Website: bh-photo
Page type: address-validator
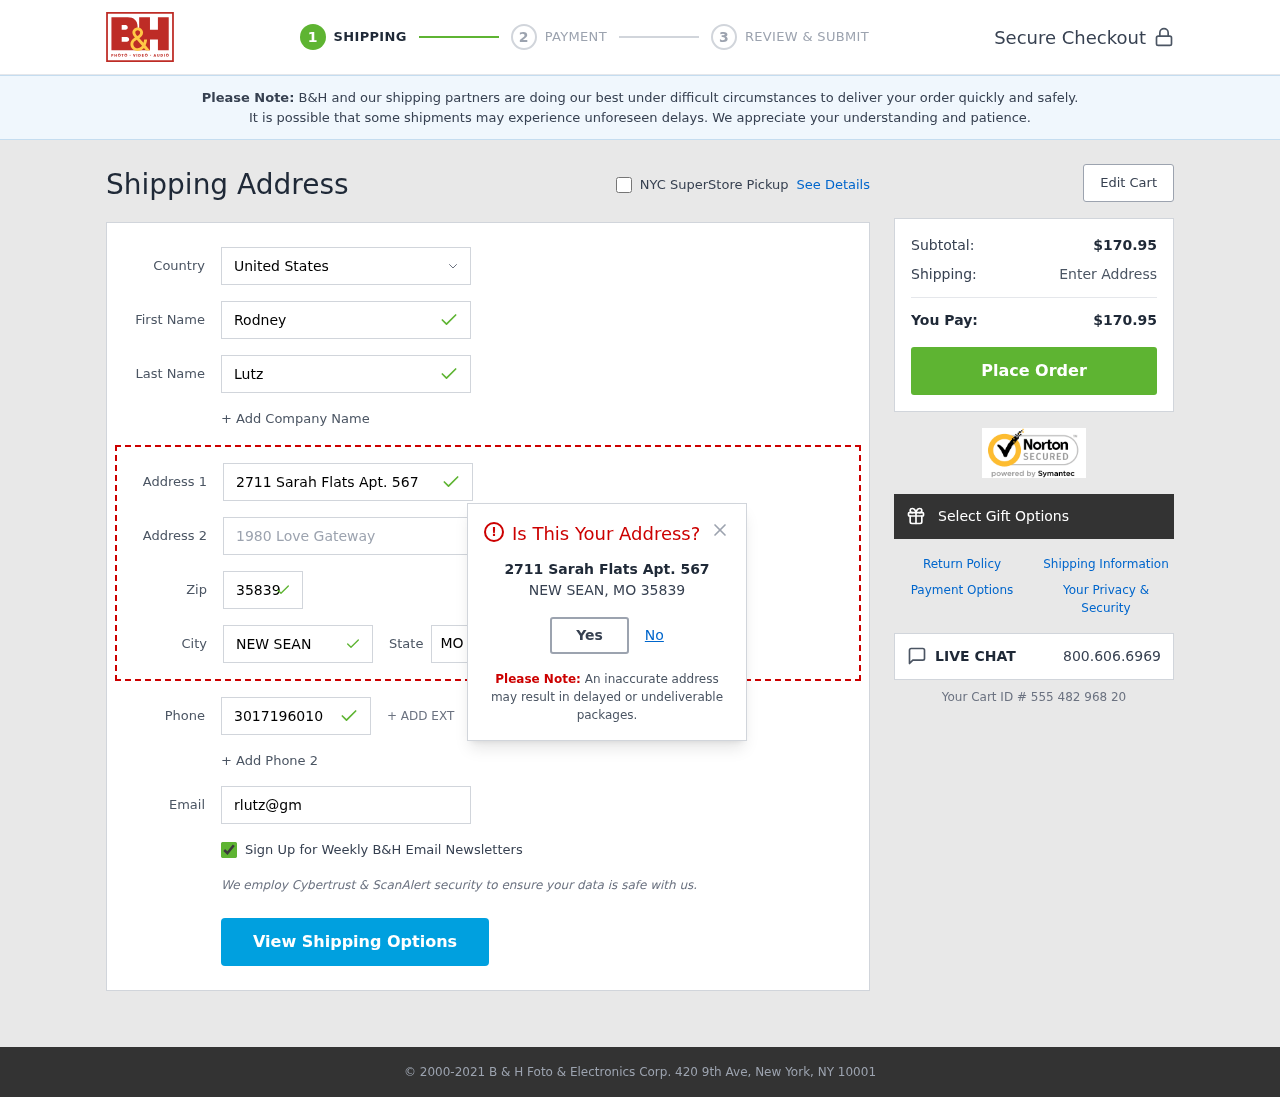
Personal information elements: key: PII_CITY
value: New Sean
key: PII_COUNTRY
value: United States
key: PII_EMAIL
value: rlutz@gmail.com
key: PII_FIRSTNAME
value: Rodney
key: PII_LASTNAME
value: Lutz
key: PII_PHONE
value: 3017196010
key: PII_POSTCODE
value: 35839
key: PII_STATE_ABBR
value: MO
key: PII_STREET
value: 2711 Sarah Flats Apt. 567
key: PII_STREET2
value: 1980 Love Gateway
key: PII_CITY_MODAL
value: NEW SEAN
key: PII_POSTCODE_FULL
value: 35839
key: PII_POSTCODE_NUMERIC
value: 35839
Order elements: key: ORDER_SUBTOTAL
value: $170.95
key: ORDER_TOTAL
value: $170.95
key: ORDER_ID
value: Your Cart ID # 555 482 968 20